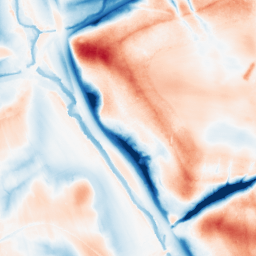
Category: classical
Decomposition family: uniform
Decomposition parameters: size: 50
Upsampling method: cubic_catmull_rom
Upsampling parameters: scale: 8
Upsampling scale: 8